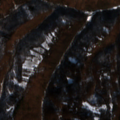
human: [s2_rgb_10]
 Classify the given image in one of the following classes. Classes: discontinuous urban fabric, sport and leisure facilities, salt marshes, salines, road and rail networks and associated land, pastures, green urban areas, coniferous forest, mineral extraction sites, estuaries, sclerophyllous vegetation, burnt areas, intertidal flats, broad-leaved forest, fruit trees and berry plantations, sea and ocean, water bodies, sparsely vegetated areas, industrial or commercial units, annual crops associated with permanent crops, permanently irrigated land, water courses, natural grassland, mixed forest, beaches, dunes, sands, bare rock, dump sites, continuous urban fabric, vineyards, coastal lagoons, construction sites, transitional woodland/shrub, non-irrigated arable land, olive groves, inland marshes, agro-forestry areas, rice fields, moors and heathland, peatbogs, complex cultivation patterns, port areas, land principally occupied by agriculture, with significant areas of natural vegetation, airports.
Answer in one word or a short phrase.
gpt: land principally occupied by agriculture, with significant areas of natural vegetation, broad-leaved forest, transitional woodland/shrub